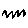
Label: zigzag